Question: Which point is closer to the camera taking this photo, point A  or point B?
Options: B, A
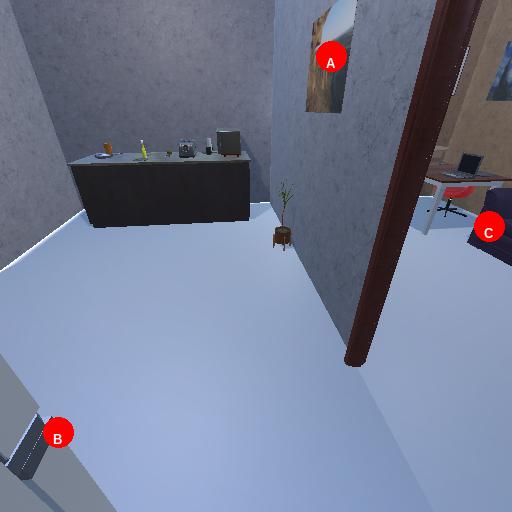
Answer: B